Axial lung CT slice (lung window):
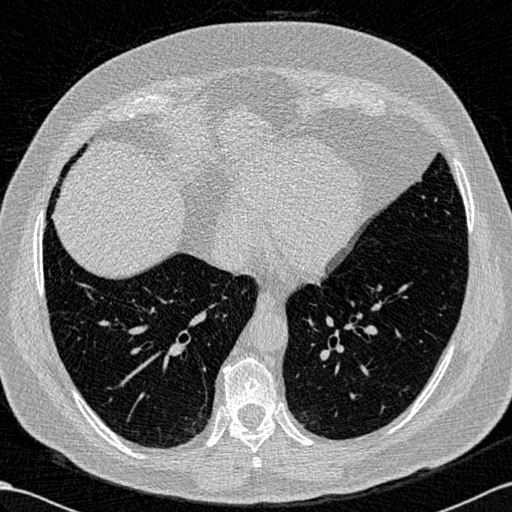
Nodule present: no